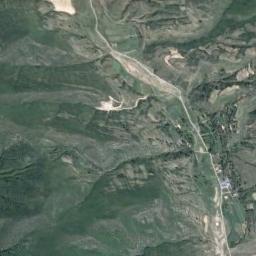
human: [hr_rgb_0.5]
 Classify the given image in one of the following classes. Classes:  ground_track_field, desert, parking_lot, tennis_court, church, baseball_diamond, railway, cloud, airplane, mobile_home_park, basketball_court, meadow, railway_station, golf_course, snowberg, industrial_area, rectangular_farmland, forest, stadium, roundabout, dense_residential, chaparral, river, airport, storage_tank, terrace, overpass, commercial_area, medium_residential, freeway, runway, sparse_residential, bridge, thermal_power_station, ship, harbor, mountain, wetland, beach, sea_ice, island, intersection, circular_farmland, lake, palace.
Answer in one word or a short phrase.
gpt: mountain